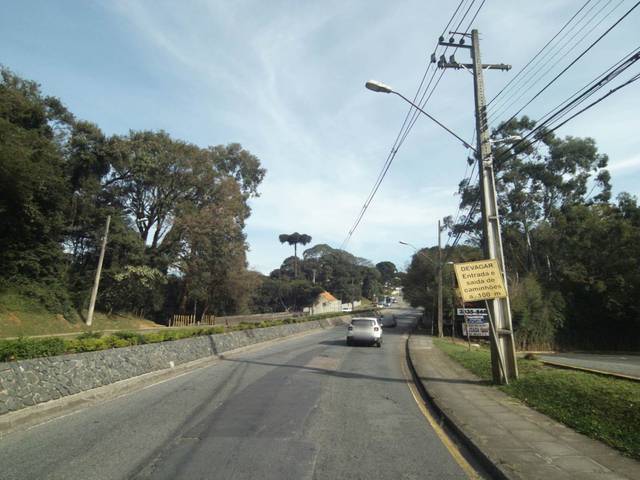
Region: Brazil
Coordinates: -25.415, -49.307